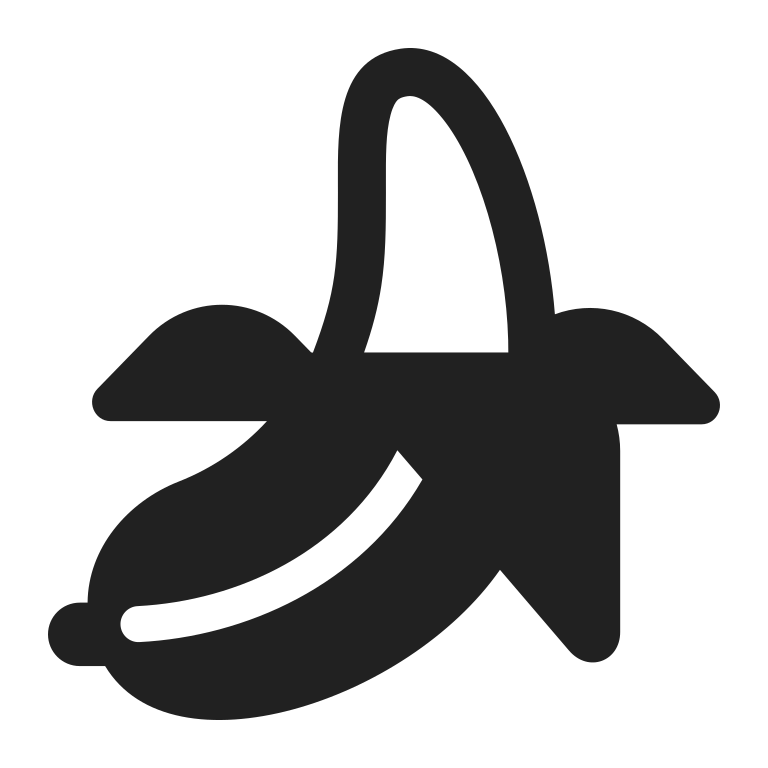
banana high contrast